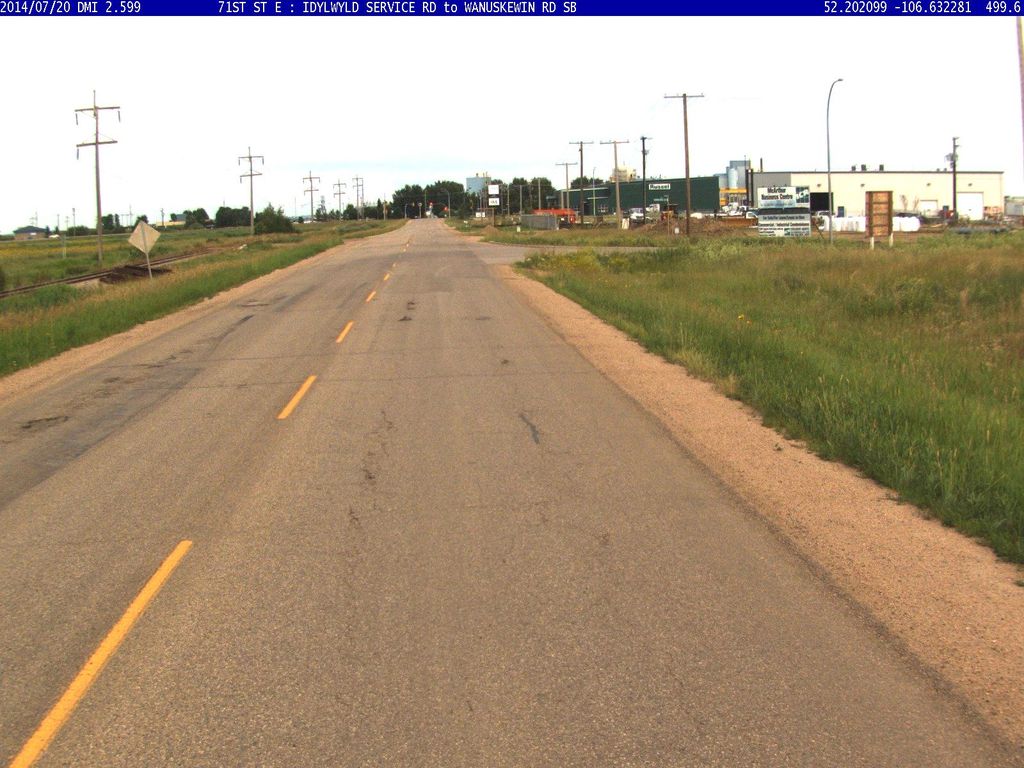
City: saskatoon